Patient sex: M
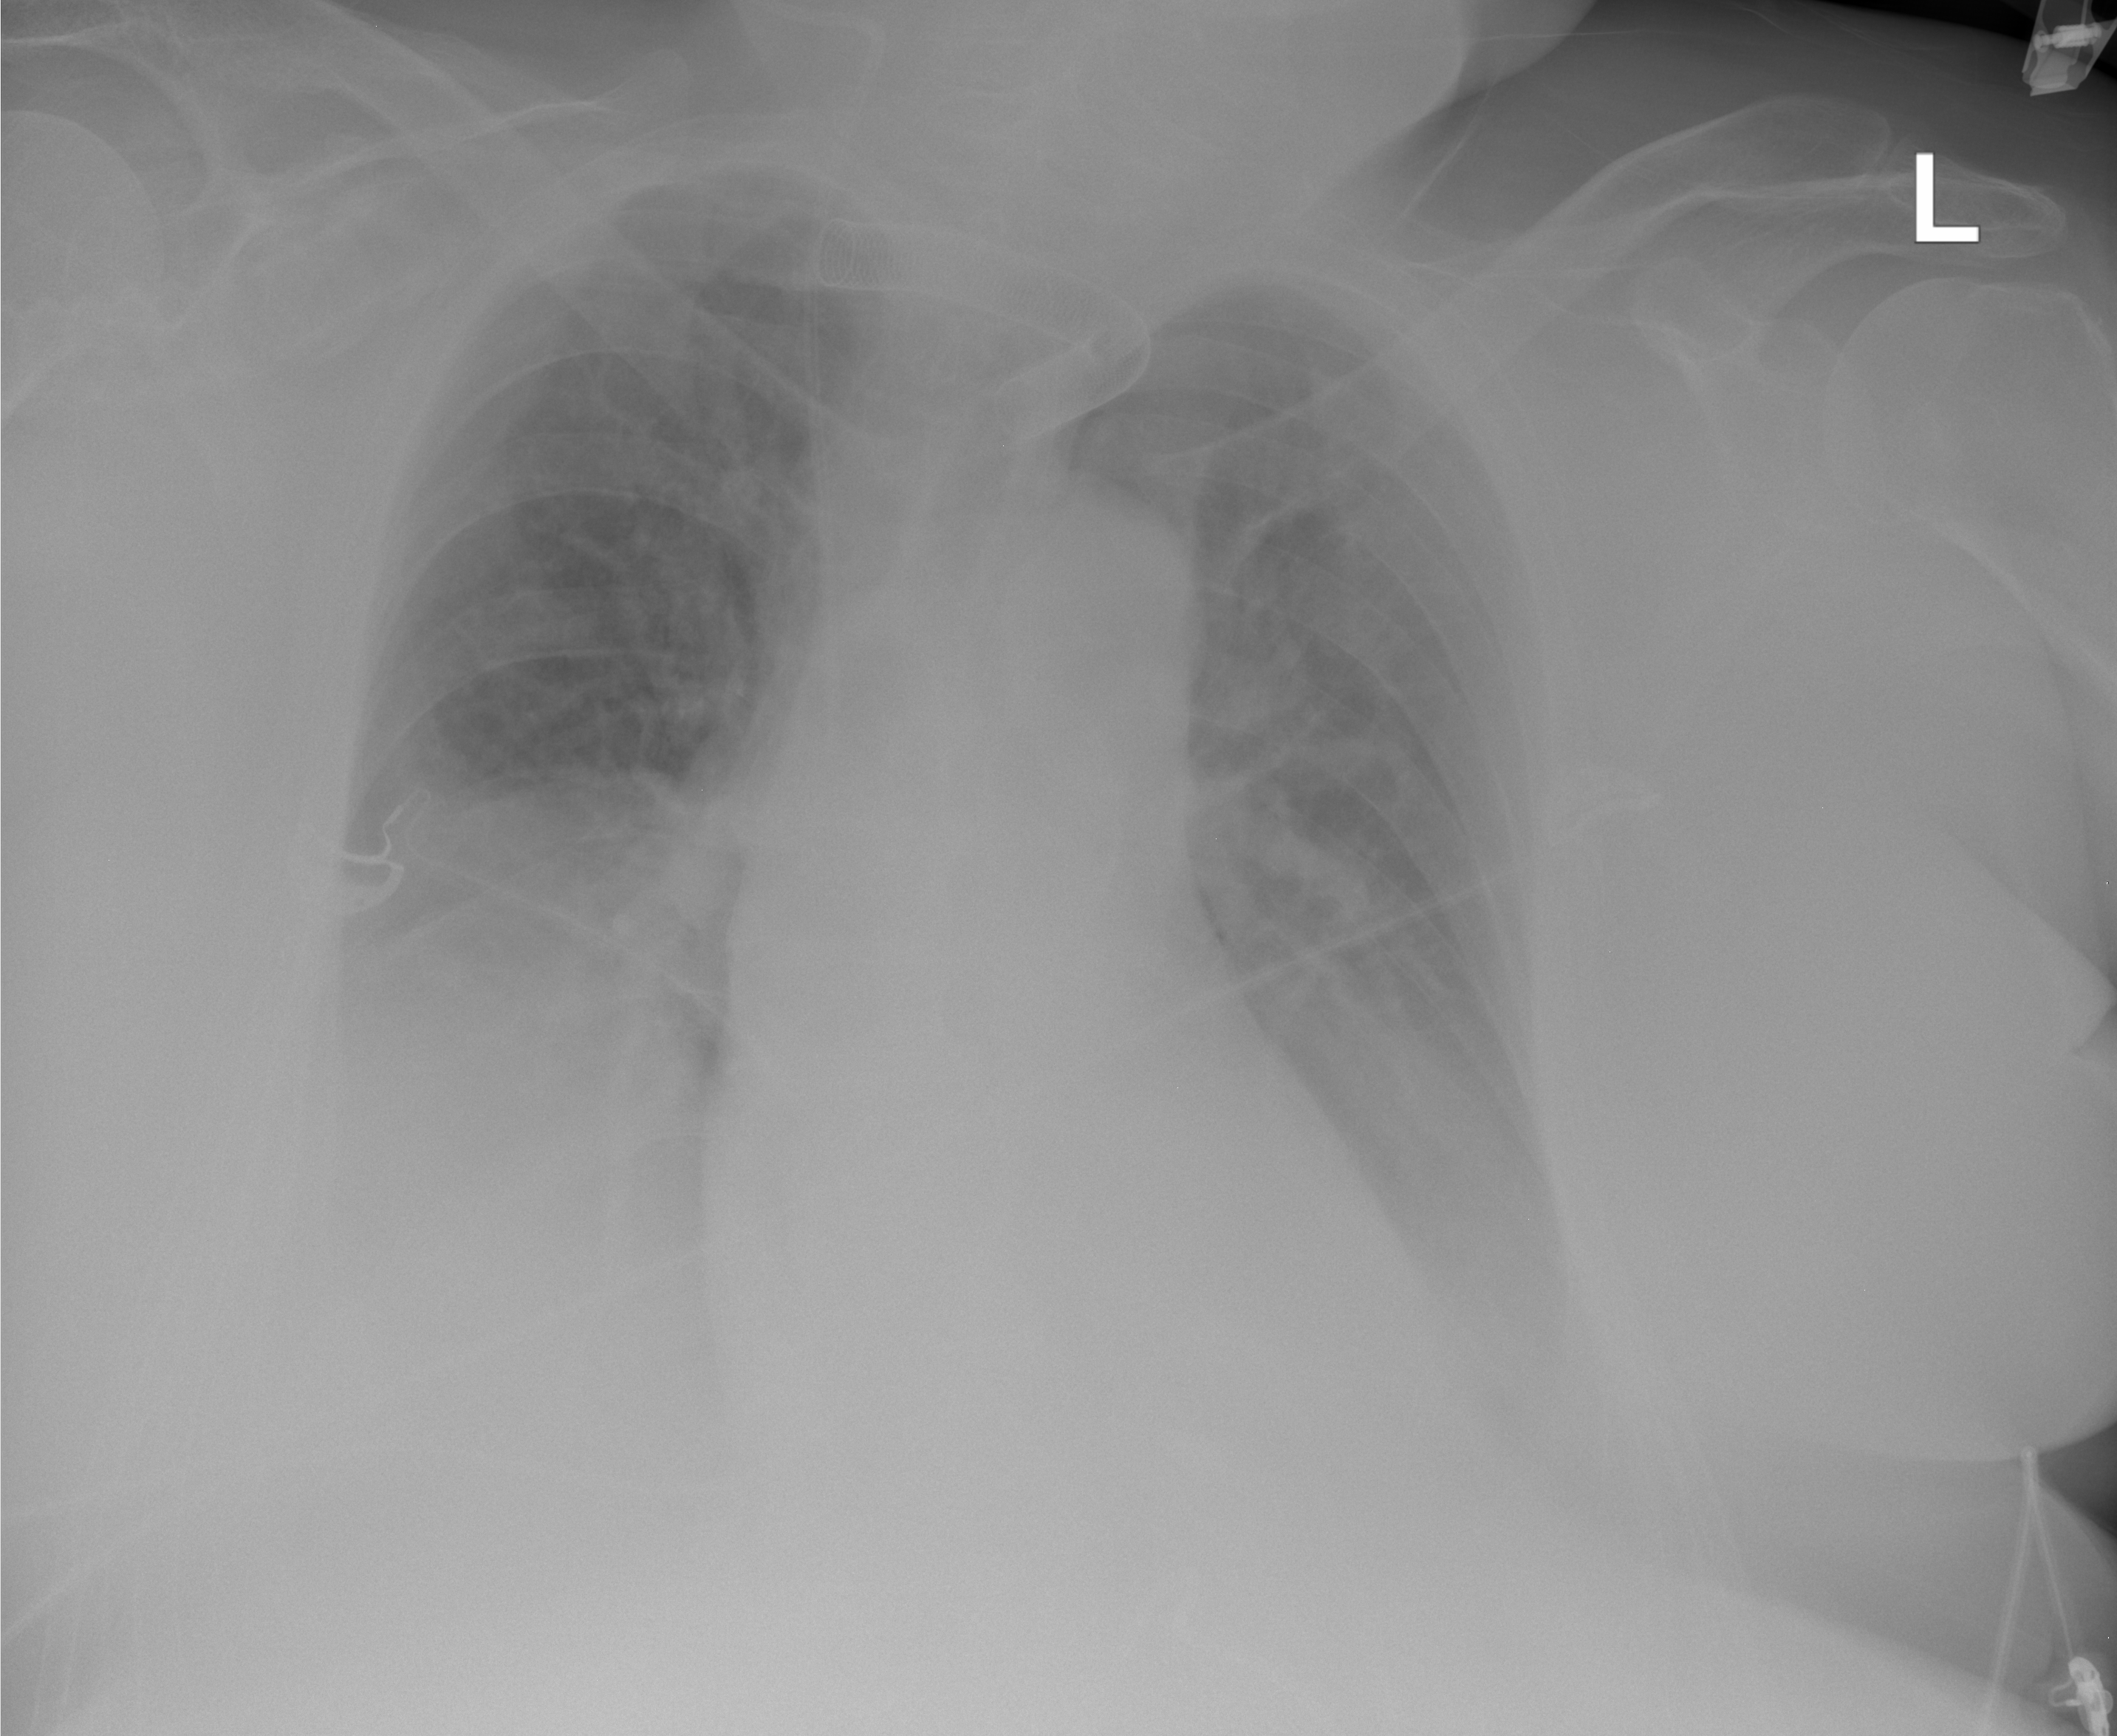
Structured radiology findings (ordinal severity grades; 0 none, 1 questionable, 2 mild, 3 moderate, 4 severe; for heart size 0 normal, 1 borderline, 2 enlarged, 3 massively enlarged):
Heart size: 0
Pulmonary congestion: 2
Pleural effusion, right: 3
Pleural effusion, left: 2
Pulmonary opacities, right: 0
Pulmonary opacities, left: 0
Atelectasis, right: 3
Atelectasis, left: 2